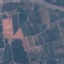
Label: PermanentCrop